Aerial crown-view tile of a tropical tree (Barro Colorado Island, Panama), acquired 20250124:
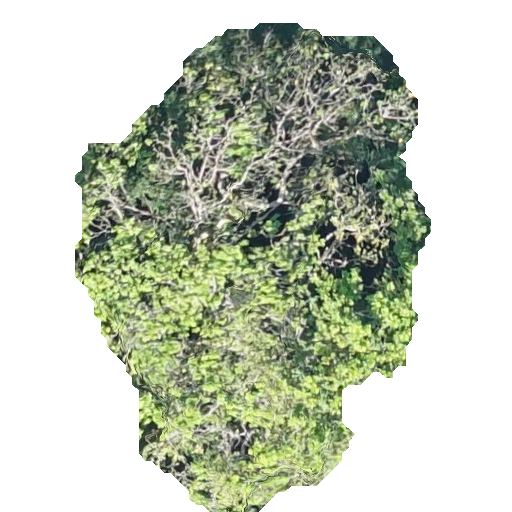
Species: Anacardium excelsum
GBIF accepted scientific name: Anacardium excelsum
Crown area: 185.218 m²